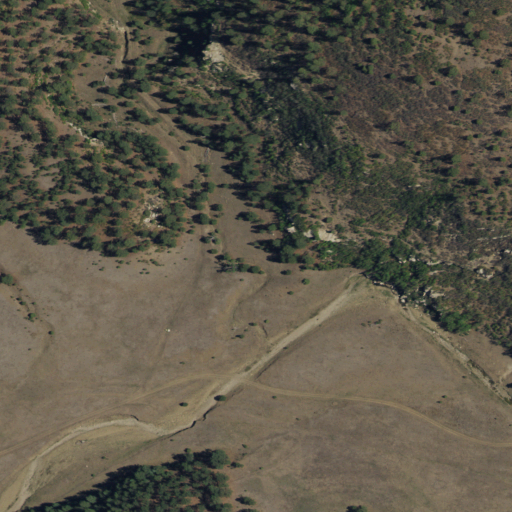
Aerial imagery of valley in New Mexico named Doyle Canyon containing shrub, grassland, evergreen forest, deciduous forest, mixed forest, and woody wetlands